Field crop: maize
Growth stage: 2
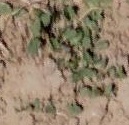
Species: convolvulus